Question: '''
UPDATED MY QUESTION
'''
I am trying to implement the seperate template for mobile view using zend framework. I am following this <URL>
I have the following plugin called 'Mobile.php'
'''
<?php
class ZC_Controller_Plugin_Mobile extends Zend_Controller_Plugin_Abstract
{
public function dispatchLoopStartup(Zend_Controller_Request_Abstract $request) {
$bootstrap = Zend_Controller_Front::getInstance()->getParam("bootstrap");
$useragent = $bootstrap->getResource("useragent");
$device = $useragent->getDevice();
Zend_Registry::set("useragent", $useragent);
Zend_Registry::set("device", $device);
/**
* @todo change this to be Mobile
*/
echo $device->getType() . " is the type of device";
}
}
'''
This works in Desktop view.I got 'desktop is the type of device' as the output when i run the site.When check the same , i got the following Application error,

I am getting the error in this following line when i run site on mobile '$device = $useragent->getDevice();'
Kindly advice on this
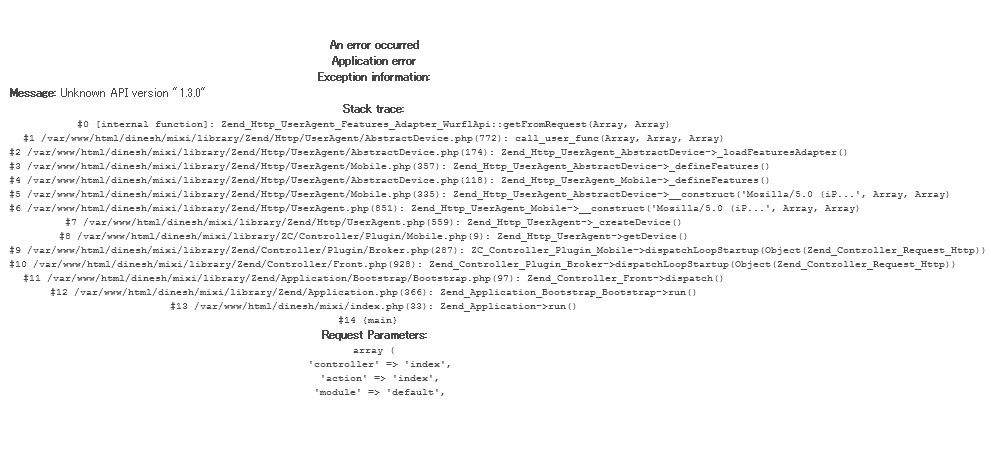
Answer: It appears that Zend Framework currently only works with WURFL version '1.0' and '1.1' (see 'Zend_Http_UserAgent_Features_Adapter_WurflApi').
Unfortunately, only the latest 2 versions are available and the older versions were pulled for some reason and are not available for download from SourceForge. You have a newer version '1.3.0'. '1.3.1' is the latest version as of writing.
I couldn't find the '1.1' version anywhere except for one site <URL>. I don't know the source, or the integrity of the version posted there, but I looked through a lot of the files and it looks like what you need.
I would recommend downloading that version and replacing the other files with these and see if the error goes away.
Hope that helps.